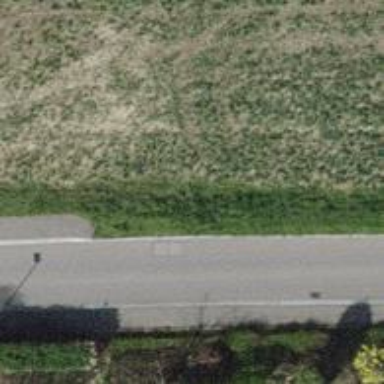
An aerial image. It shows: Asphalt sidewalk along the footway.